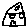
Label: house